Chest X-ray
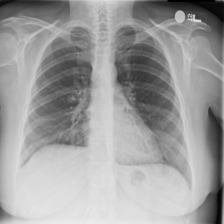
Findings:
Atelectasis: negative
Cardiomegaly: negative
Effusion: negative
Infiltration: negative
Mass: negative
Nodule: negative
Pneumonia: negative
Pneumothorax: negative
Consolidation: negative
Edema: negative
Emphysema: negative
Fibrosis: negative
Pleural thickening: negative
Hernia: negative